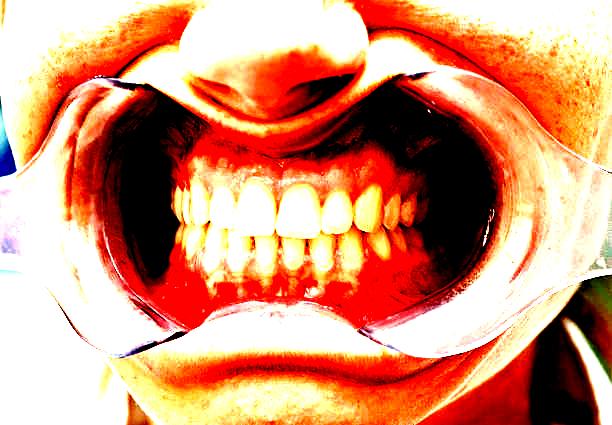
Condition: Gingivitis